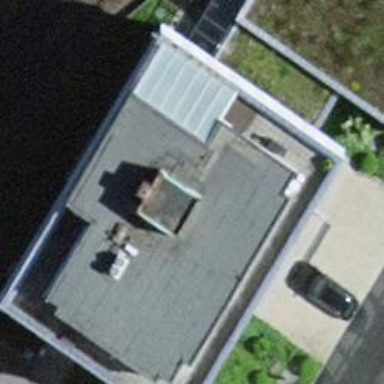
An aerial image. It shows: Building.